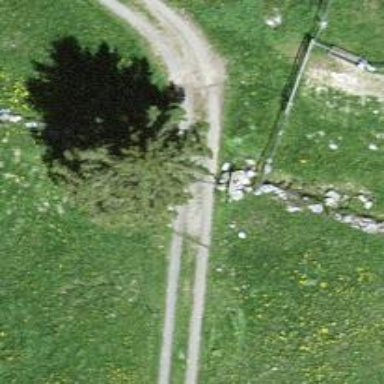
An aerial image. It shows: Gate.